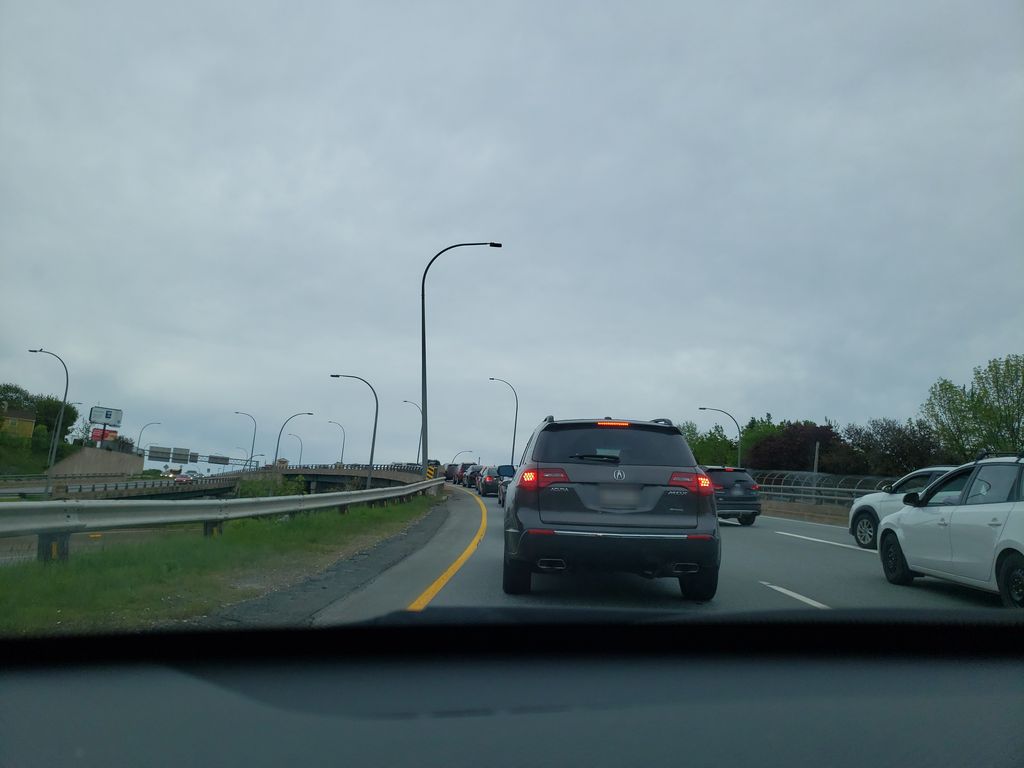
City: halifax